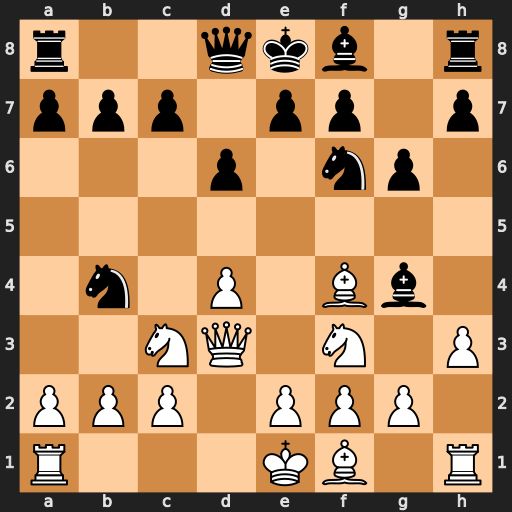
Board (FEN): r2qkb1r/ppp1pp1p/3p1np1/8/1n1P1Bb1/2NQ1N1P/PPP1PPP1/R3KB1R
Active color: w
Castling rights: KQkq
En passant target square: -
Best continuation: Qb5+ c6 Qxb4